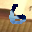
Label: 6